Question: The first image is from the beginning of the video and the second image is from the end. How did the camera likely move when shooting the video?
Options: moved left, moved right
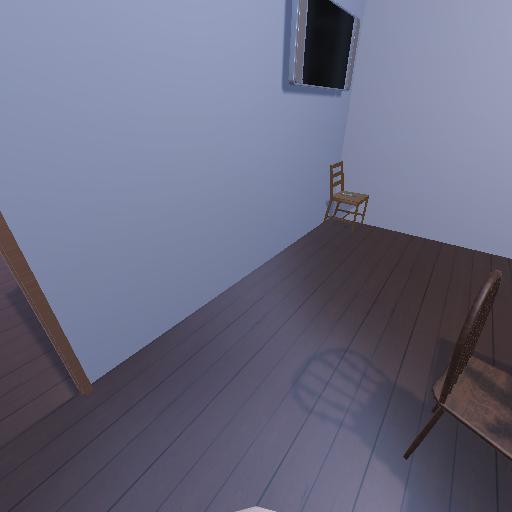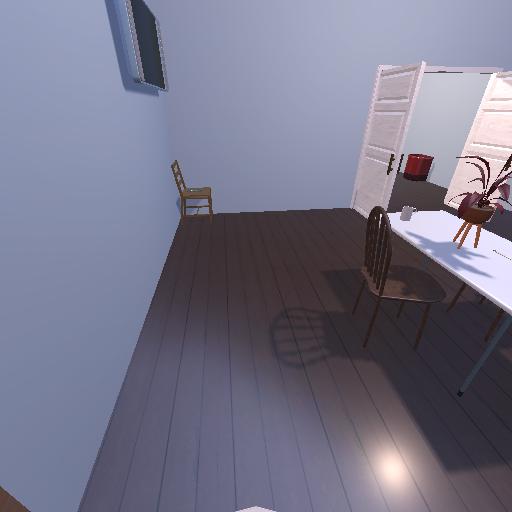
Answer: moved left